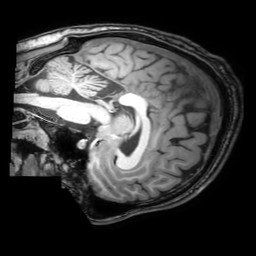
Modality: T1w
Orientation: sagittal
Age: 23
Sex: male
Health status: healthy
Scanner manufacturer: philips
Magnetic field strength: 3 T
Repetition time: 0.0079 s
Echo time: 0.0035 s